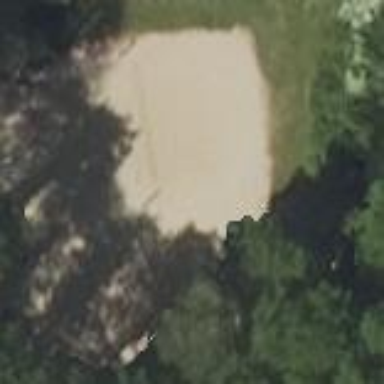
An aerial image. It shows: Beach volleyball pitch for leisure land.